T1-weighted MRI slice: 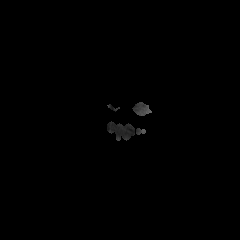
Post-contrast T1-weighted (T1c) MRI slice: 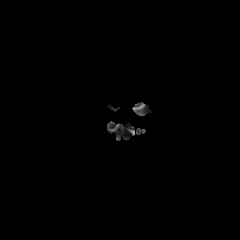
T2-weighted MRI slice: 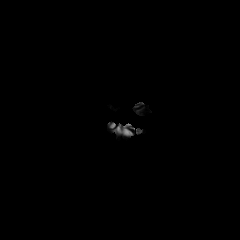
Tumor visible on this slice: no